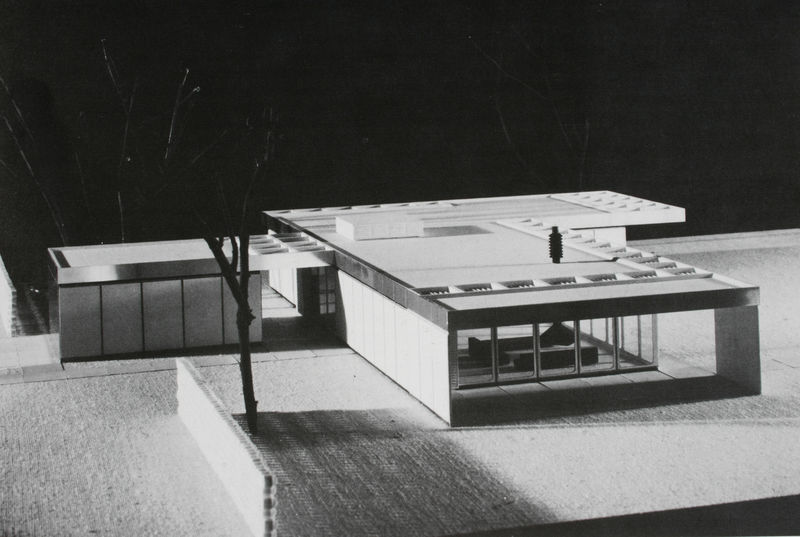
Titel: Modellansicht
Künstler: Paul Schneider-Esleben
Standort: Düsseldorf
Institution: Mannesmann-Fertighaus
Schlagwörter: baum, schatten, weiß, glas, grau, licht, schwarz, dach, gebäude, teppich, architektur, figur, interieur, modell, fassade, stufen, anbau, foto, fotografie, photographie, scheiben, schwarzweiß, photo, geometrisch, vordach, aufnahme, fesnter, hauptgebäude, flachbau, bungalow, ten, höhenunterschied